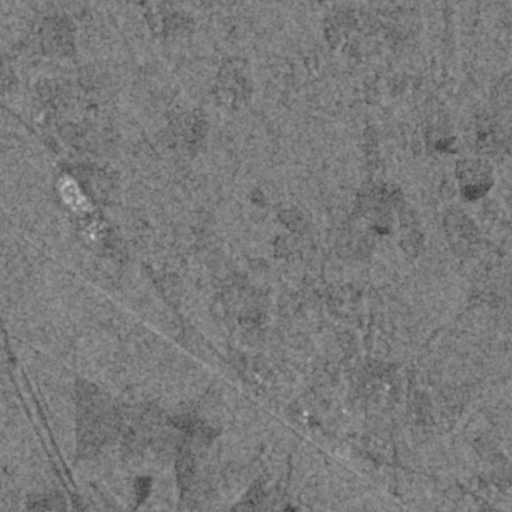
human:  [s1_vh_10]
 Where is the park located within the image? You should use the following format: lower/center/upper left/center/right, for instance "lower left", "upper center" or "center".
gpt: The park is located in the lower right of the image.
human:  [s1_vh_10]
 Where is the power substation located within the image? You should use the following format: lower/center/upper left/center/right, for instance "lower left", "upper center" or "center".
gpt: The power substation is located in the center left of the image.
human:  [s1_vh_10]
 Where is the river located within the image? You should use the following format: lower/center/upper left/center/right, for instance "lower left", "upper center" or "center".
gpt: The river is located in the upper left of the image.
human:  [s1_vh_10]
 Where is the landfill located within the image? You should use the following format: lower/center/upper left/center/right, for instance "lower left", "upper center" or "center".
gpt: There is no landfill in the image.

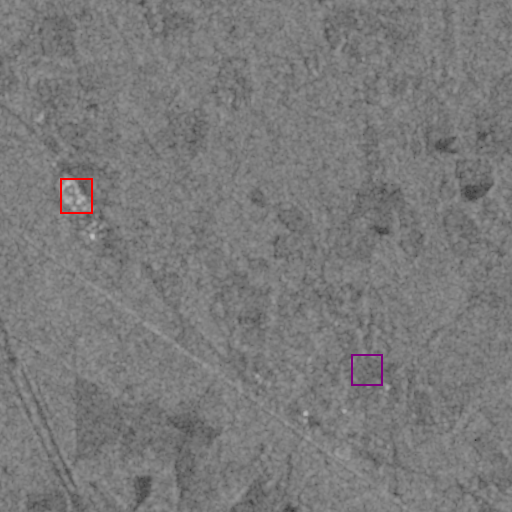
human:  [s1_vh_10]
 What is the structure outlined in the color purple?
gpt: The structure outlined in purple is a park.
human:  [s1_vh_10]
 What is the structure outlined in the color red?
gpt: The structure outlined in red is a building.
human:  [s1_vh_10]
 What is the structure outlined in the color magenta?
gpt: There is no magenta outline.